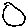
Label: circle